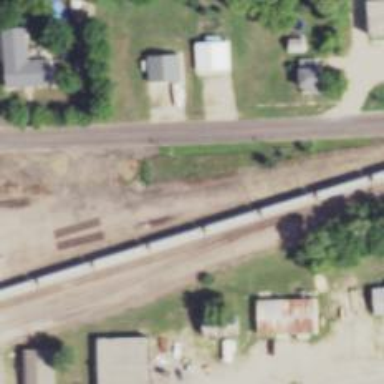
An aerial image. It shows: Rail spur service.